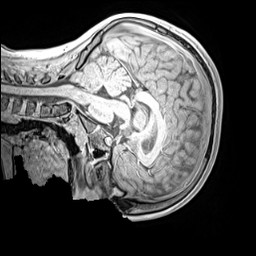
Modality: MP2RAGE
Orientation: sagittal
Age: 13
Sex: male
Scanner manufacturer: siemens
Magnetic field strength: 3 T
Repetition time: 4 s
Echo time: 0.00299 s